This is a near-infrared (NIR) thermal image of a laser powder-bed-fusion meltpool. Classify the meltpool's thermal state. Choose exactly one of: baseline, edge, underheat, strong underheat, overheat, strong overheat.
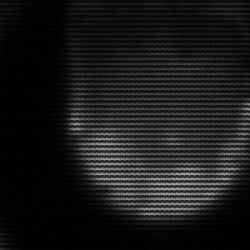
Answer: edge